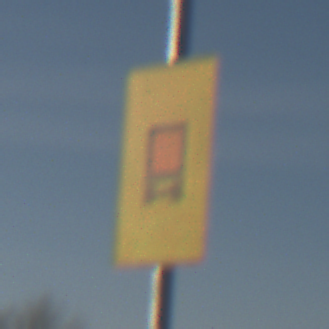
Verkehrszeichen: KennzeichnungspflichtigeFahrzeugeGefaehrlicheGueterOhnePfeilsymbol
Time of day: MorningAfternoon
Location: Outdoor (Nature)
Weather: Clear
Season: Winter
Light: Natural